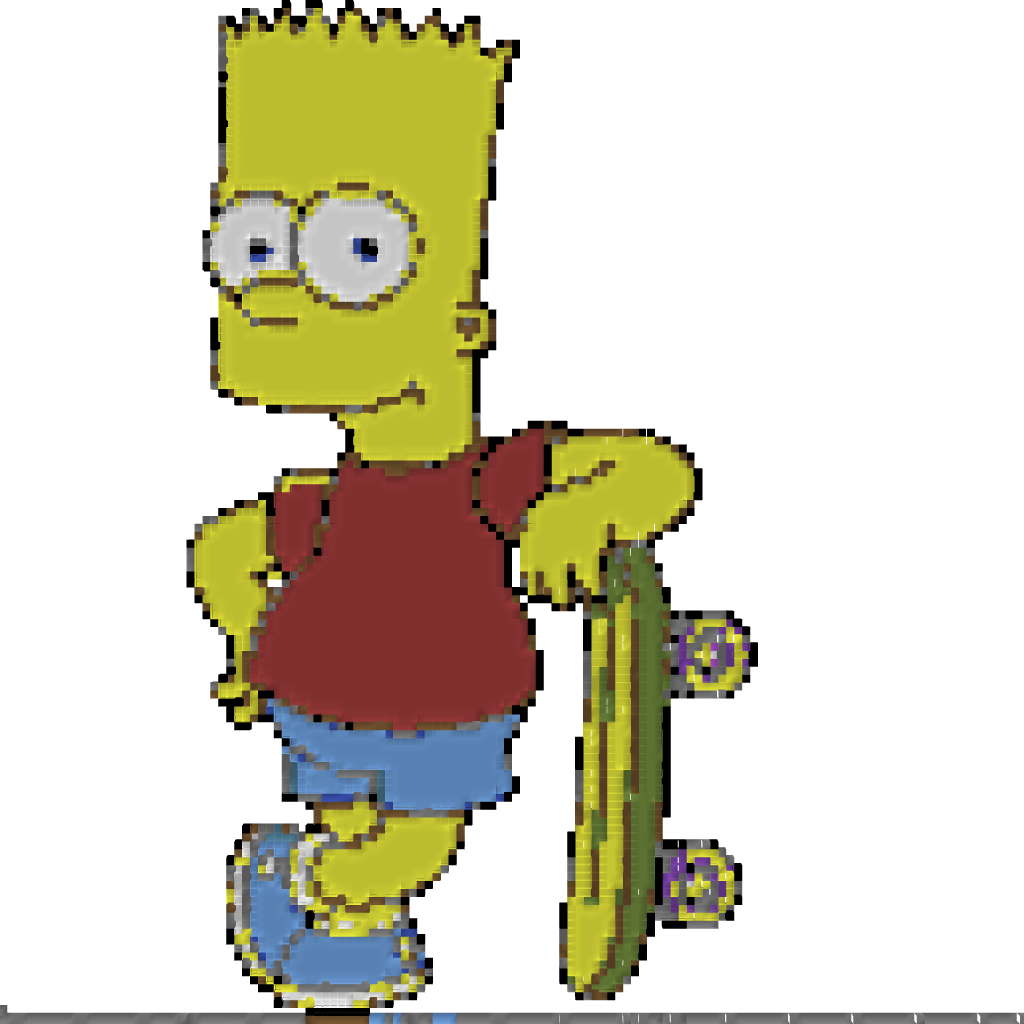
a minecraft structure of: Bart Simpson Pixel Art bad low quality